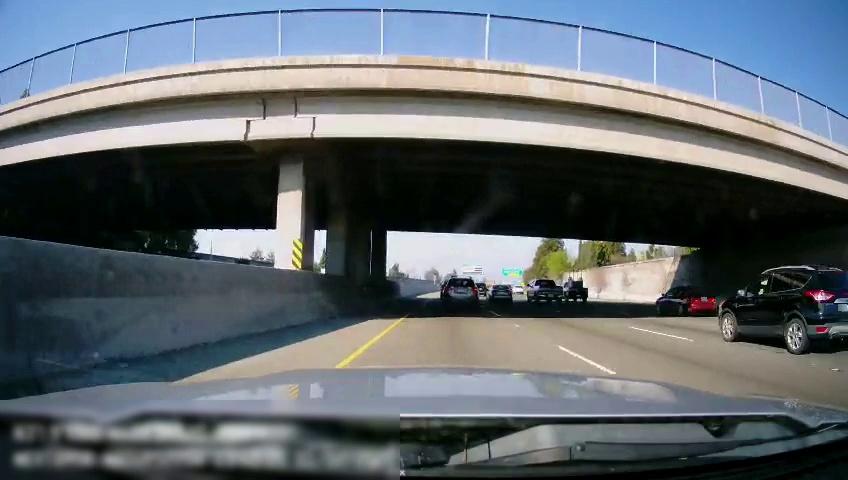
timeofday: Day
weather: Sunny
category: Drivable Space
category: Vehicles | Car
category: Vehicles | Car
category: Vehicles | Truck
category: Vehicles | Truck
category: Vehicles | SUV
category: Vehicles | SUV
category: Vehicles | Car
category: Vehicles | SUV
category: Lanes | Alternate Lane
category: Lanes | Current Lane
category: Lanes | Current Lane
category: Traffic | Signs
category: Traffic | Signs
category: Traffic | Signs